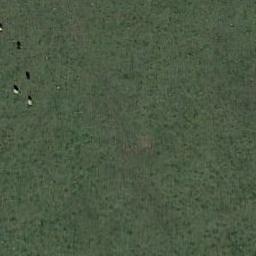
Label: meadow